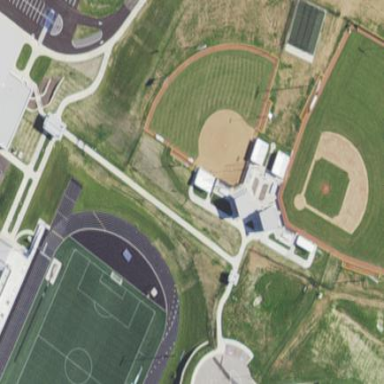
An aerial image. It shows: Softball pitch for leisure land activities.